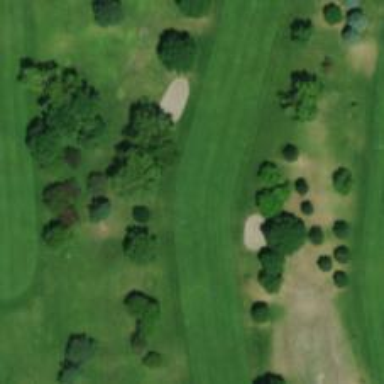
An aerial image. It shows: Golf hole.